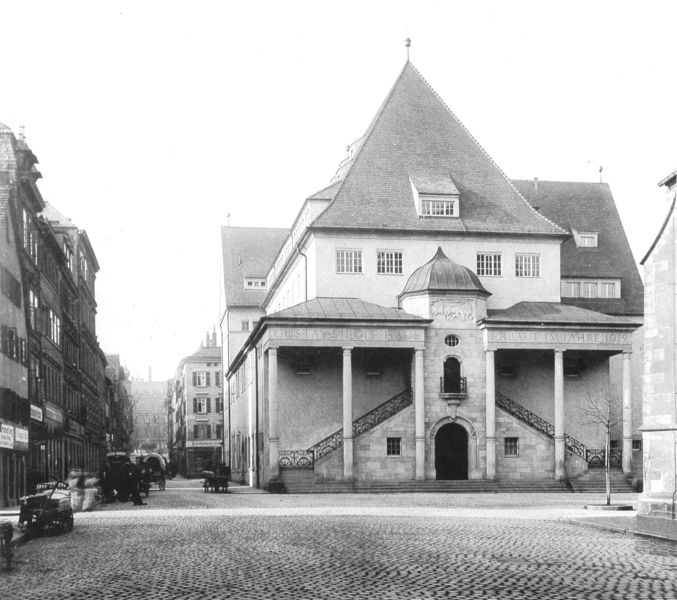
Titel: Gustav-Siegle-Haus, Leonhardsplatz 28, Stuttgart
Künstler: Theodor Fischer
Standort: Stuttgart
Institution: Gustav-Siegle-Haus
Schlagwörter: baum, himmel, weiß, stadt, fenster, grau, hell, licht, mitte, pfeiler, schwarz, strasse, säule, säulen, tür, dach, gebäude, haus, weg, alt, wand, architektur, häuser, brüstung, gitter, sonne, boden, klassizismus, front, pferd, pferde, turm, balkon, bogen, fassade, fassaden, gasse, ort, pflaster, dächer, giebel, tag, türe, fabrik, kutsche, kutschen, platz, auto, wagen, kuppel, treppe, treppen, aufgang, geländer, stufe, stufen, tor, foto, fotografie, bögen, eingang, erker, kopfstein, torbogen, gauben, schwarz-weiss, asphalt, kopfsteinpflaster, pflastersteine, rathaus, photo, portal, portikus, historismus, gaube, fotographie, quadrat, automobil, autos, dachgaube, historisch, häuserzeile, haupteingang, pickelhaube, freitreppen, kopfsteinpflster, stiege, strassenpflaster, zeitgeschichte, teppen